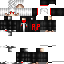
A male human skin with dark skin, wearing brown long hair dressed in a red hoodie and black pants, featuring a closed mouth.